Question: I developed a project in nodejs on Visual Studio 2013 full edition with Nodejs plugin of Codeplex (<URL>.
It always worked fine till, one week ago, when I decided to upgrade (as suggested) the Nodejs pluging. Now Visual Studio crash every time I open a project in nodejs and print me this alert:

No problem with other type of projects.
My PC has a quad core i7 CPU, 16GB ram and the SO is Windows 8.1.
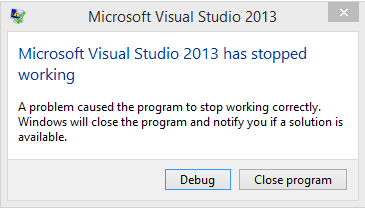
Answer: I solved this.
Node.js tools plugin on VIsual Studio suggested me to update it to the lastest beta version.
I innocently accepted and then started my problem.
I has been necessary to remove the plugin and install the suggested one from <URL> to solve the problem.
You cannot uninstall it from the extension view of VS (tools->Extensions and updates) 'cause it a SO application, therefore it must be removed from Control Panel->uninstall programs.